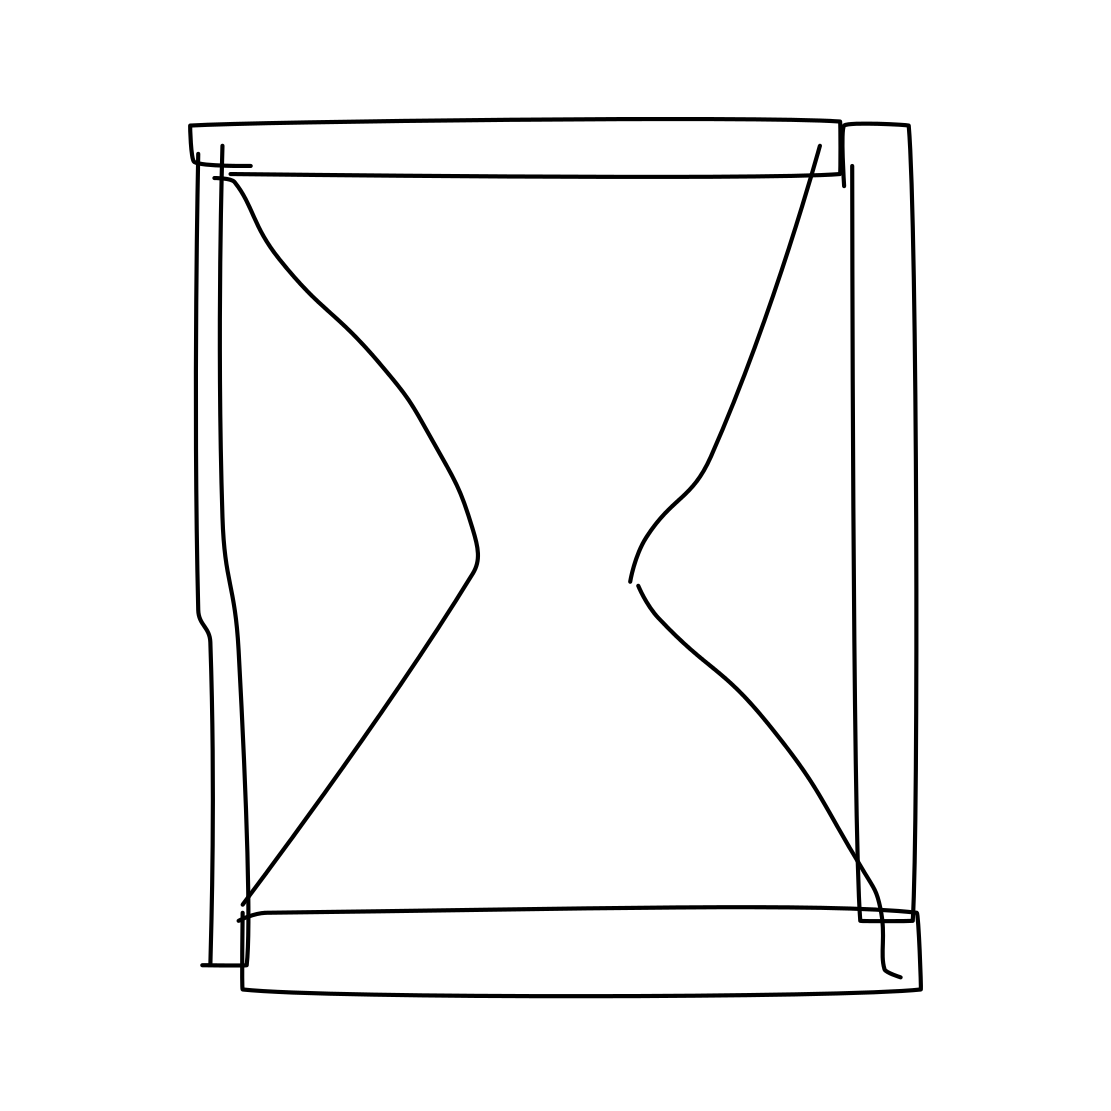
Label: hourglass